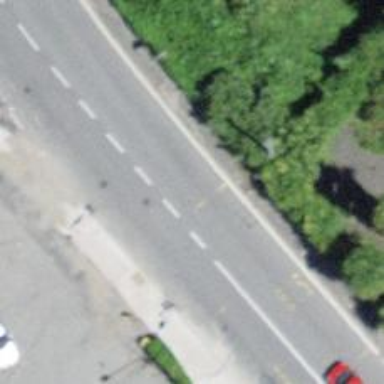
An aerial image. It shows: Bus stop with shelter for public transportation.